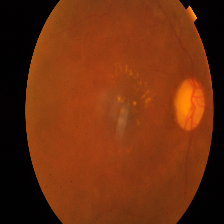
Diabetic retinopathy grade: Proliferative DR